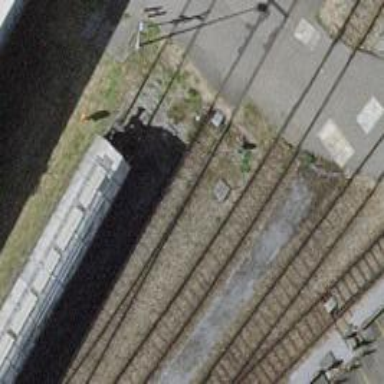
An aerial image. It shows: Railway switch.